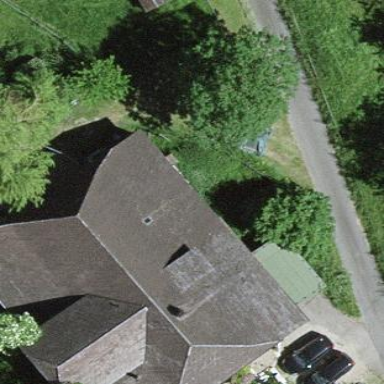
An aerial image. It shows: Farm building.